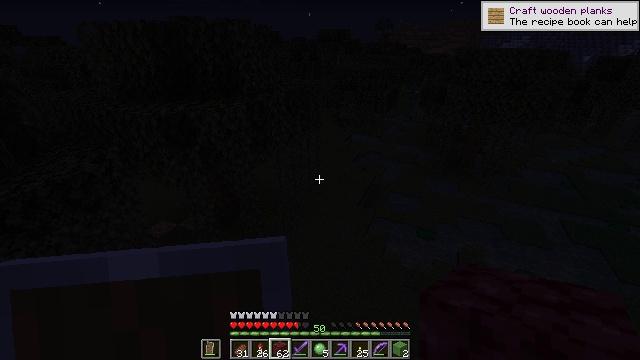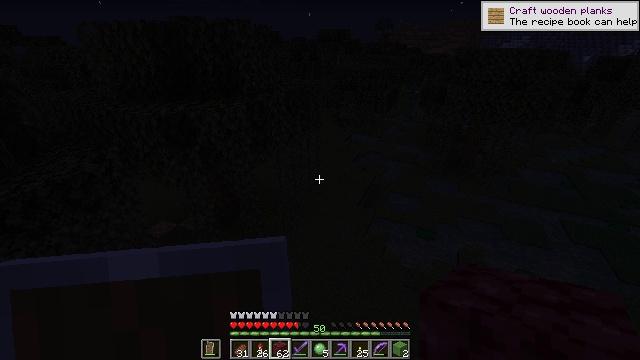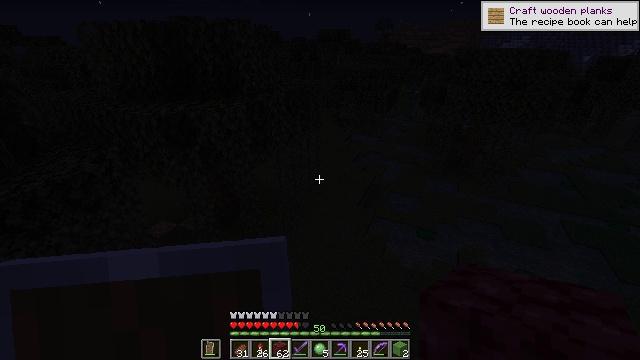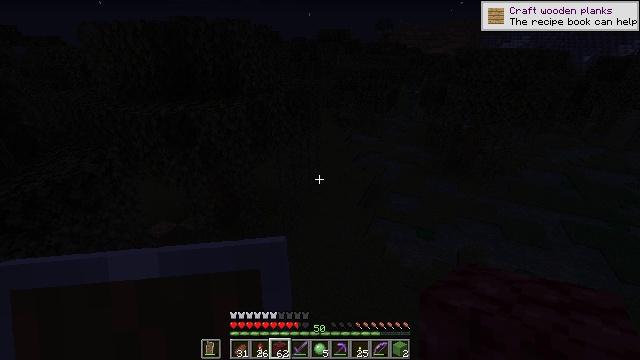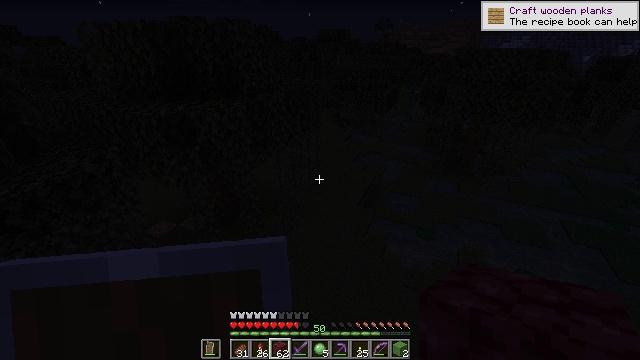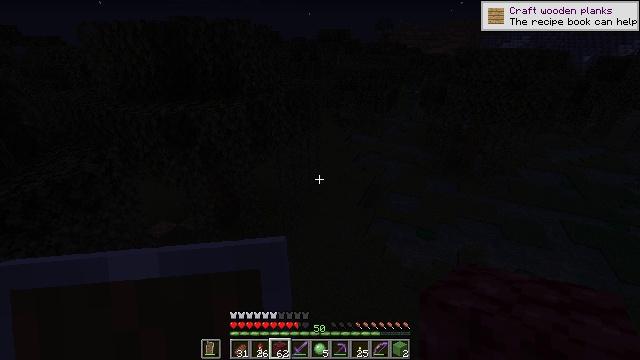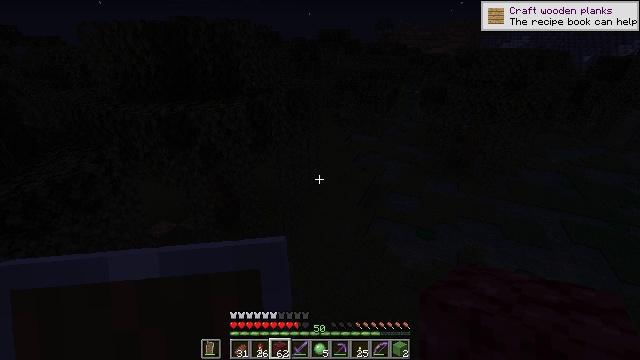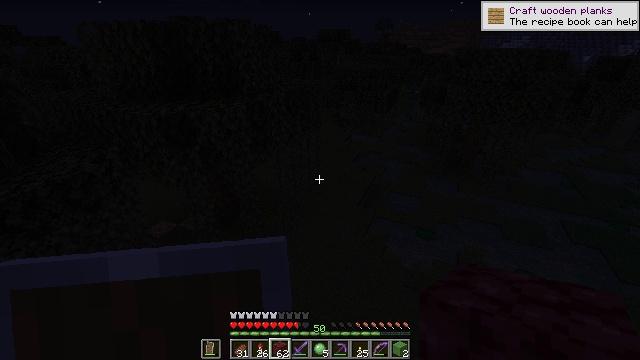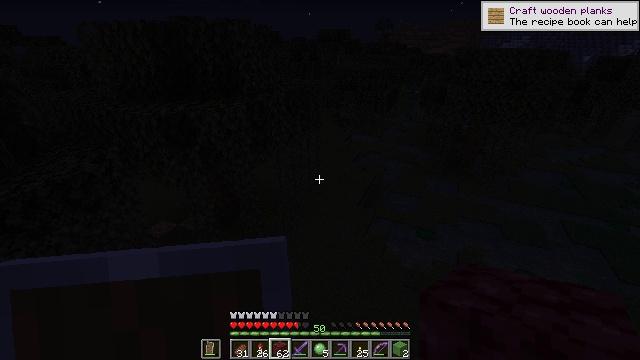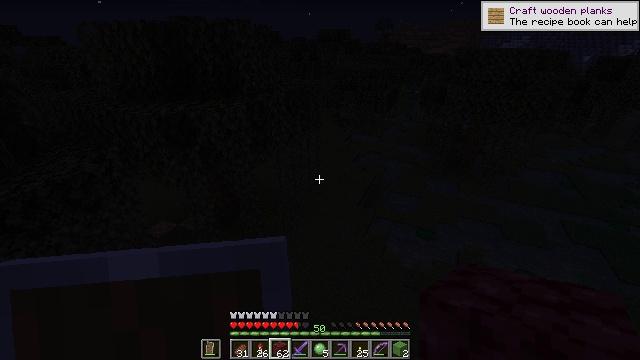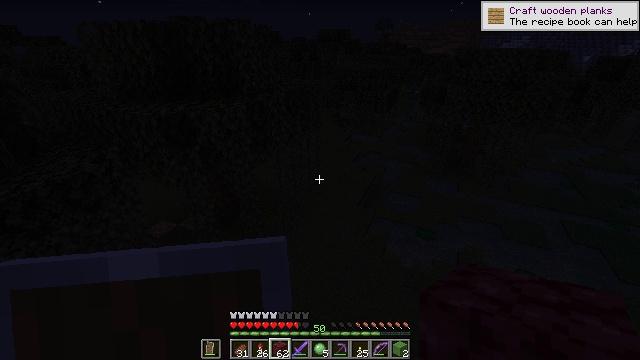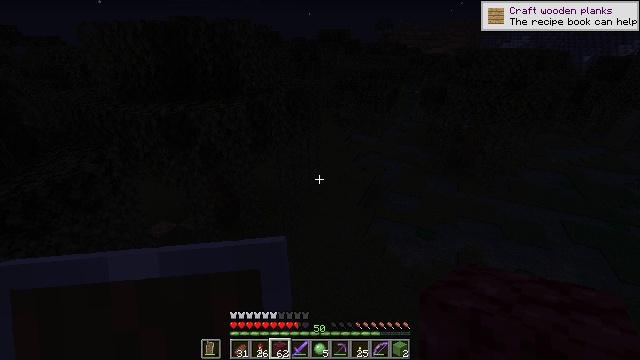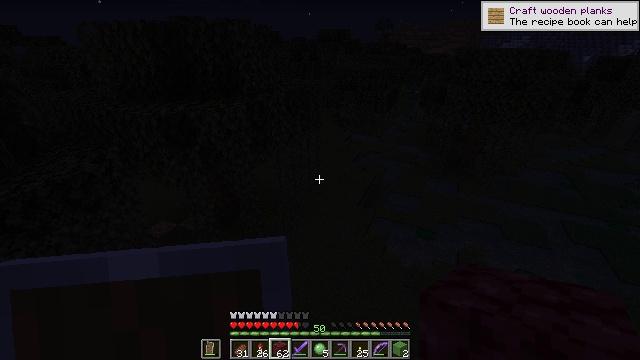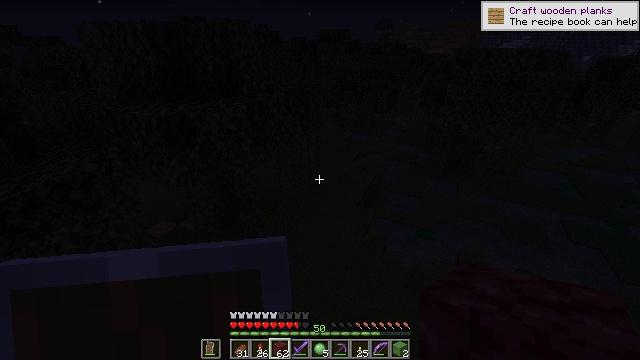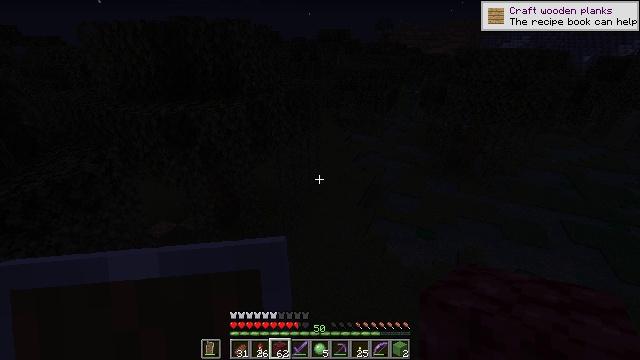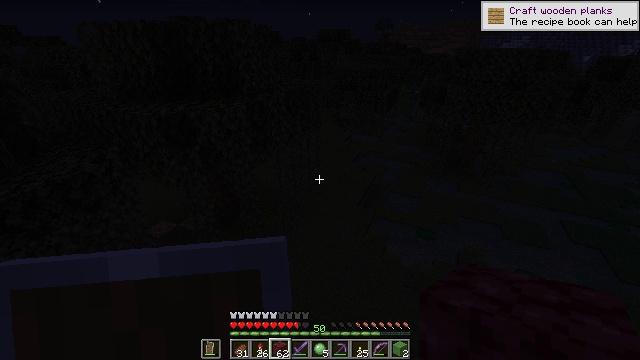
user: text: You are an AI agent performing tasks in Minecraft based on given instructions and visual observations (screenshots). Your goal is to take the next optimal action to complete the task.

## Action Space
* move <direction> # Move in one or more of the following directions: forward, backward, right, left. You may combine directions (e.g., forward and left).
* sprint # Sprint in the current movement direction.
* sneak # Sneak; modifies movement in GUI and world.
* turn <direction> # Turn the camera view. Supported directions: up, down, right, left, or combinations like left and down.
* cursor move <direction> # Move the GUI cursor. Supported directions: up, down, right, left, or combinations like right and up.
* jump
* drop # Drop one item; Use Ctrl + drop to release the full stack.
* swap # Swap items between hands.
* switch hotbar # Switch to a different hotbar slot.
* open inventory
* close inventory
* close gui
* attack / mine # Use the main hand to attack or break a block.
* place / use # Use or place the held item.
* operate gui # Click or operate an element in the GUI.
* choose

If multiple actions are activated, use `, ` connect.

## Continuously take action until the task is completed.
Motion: motion action
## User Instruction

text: Combat the slime.
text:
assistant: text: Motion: no_op
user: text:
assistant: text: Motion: no_op
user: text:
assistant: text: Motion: no_op
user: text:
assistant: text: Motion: no_op
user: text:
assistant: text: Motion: no_op
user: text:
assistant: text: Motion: no_op
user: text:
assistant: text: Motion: no_op
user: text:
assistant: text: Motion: no_op
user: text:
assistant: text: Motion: no_op
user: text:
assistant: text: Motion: no_op
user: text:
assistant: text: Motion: no_op
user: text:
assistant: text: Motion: no_op
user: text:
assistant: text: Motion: no_op
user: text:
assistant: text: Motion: no_op
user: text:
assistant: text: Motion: no_op
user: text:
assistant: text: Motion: no_op
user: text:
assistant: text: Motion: no_op
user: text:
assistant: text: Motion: no_op
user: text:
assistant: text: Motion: no_op
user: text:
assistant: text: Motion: no_op
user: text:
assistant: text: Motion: no_op
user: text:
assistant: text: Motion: no_op
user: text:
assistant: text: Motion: no_op
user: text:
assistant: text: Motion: no_op
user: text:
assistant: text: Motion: no_op
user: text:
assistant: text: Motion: no_op
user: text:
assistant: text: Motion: no_op
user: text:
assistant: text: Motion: no_op
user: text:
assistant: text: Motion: no_op
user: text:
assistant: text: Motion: no_op